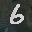
Label: 6